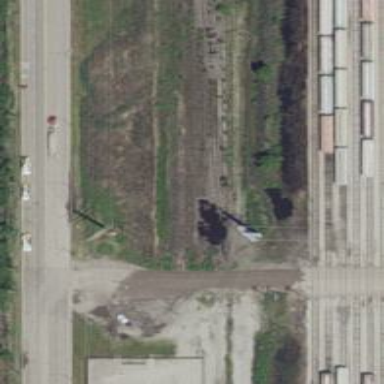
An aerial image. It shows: Abandoned railway yard is depicted.